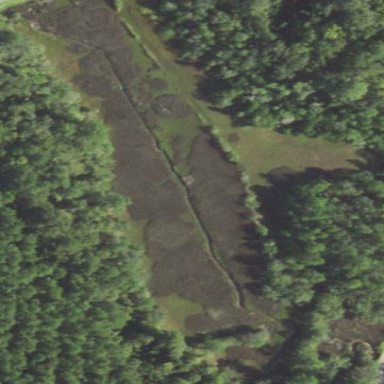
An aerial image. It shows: Wetland area.